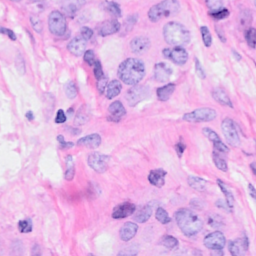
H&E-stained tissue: Breast